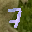
Label: 7